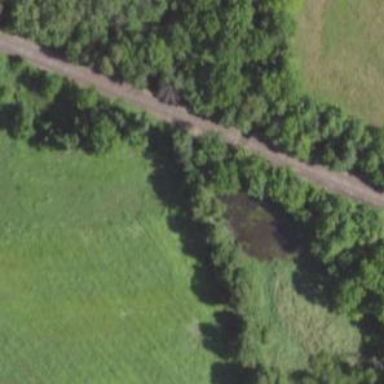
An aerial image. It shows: Path on bridge.